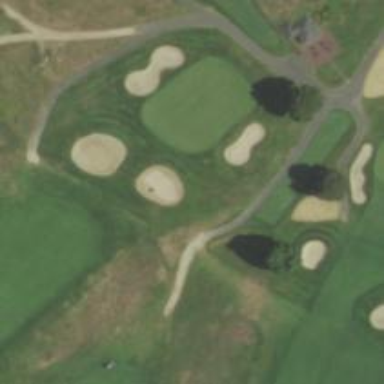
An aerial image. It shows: Path for both roads and golfers.